Aerial crown-view tile of a tropical tree (Barro Colorado Island, Panama), acquired 20241014:
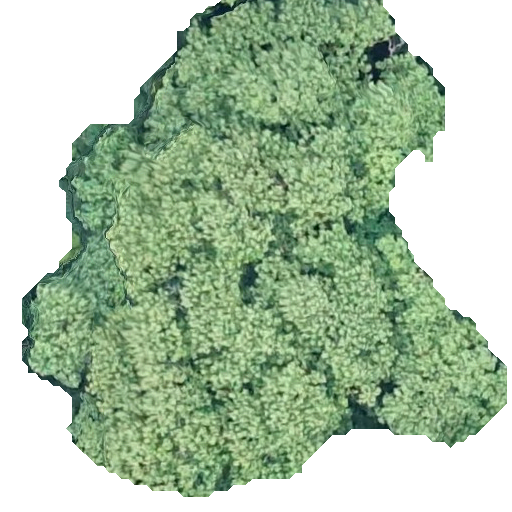
Species: Hieronyma alchorneoides
GBIF accepted scientific name: Hieronyma alchorneoides
Crown area: 253.568 m²